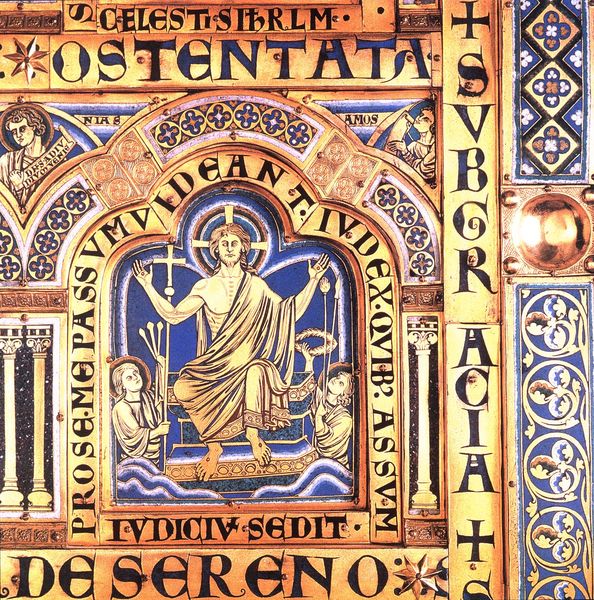
Titel: Klosterneuburger Altar
Künstler: Nikolaus von Verdun
Standort: Klosterneuburg, Augustinerchorherren-Stiftskirche Unserer Lieben Frau (EU - D)
Schlagwörter: blau, gott, himmel, wasser, wunde, menschen, sitzen, bunt, schmuck, säule, wolke, ornament, architektur, bild, gewand, gold, engel, wellen, stab, könig, thron, dekoration, inschrift, bla, kreuz, text, mosaik, kranz, intarsien, heiligenschein, christus, jesus, jesus christus, heilige, korinthisch, anbetung, latein, mandorla, säilen, saule, pankreator, kren, ostentata